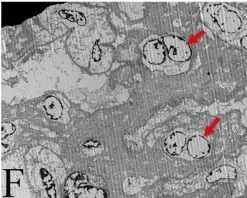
Histologic features of renal lesions. Mesangial lysis indicated by the black arrow. (F) Electron microscopic view of endothelial cells that are proliferating and swelling in pairs (as indicated by the red arrow), and no obvious electron compact deposition in the basement membrane and mesangial regions.
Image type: pathology (h&e)